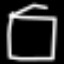
Label: square